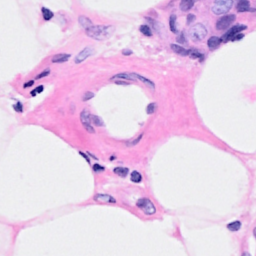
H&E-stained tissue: Breast